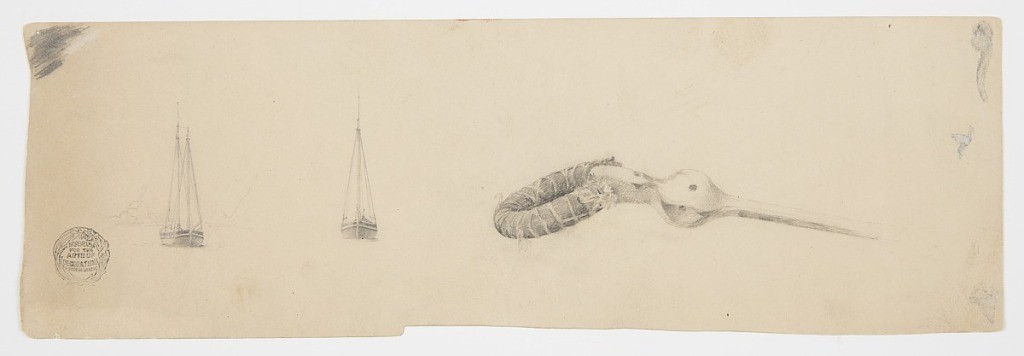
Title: Ships at Anchor and a Maritime Device, Canada
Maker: Frederic Edwin Church, American, 1826–1900
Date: June–July 1859
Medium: Graphite on tan wove paper; verso: graphite
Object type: Drawing
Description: Mixed sketches near Newfoundland and Labrador, Canada, showing two frontal views of a double-masted ship at anchor--a house is visible on the shoreline behind the boat at left--and, at right, the shaft of a maritime device that has a ring swathed with cloth and rope.

Verso: Loose sketch at far right showing a sailboat in front of a craggy, floating iceberg off the coast of Newfoundland or Labrador, Canada.